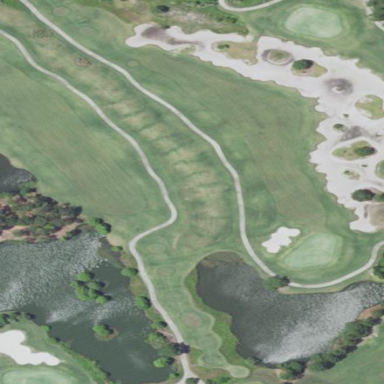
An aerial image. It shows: Golf bunker filled with natural sand.